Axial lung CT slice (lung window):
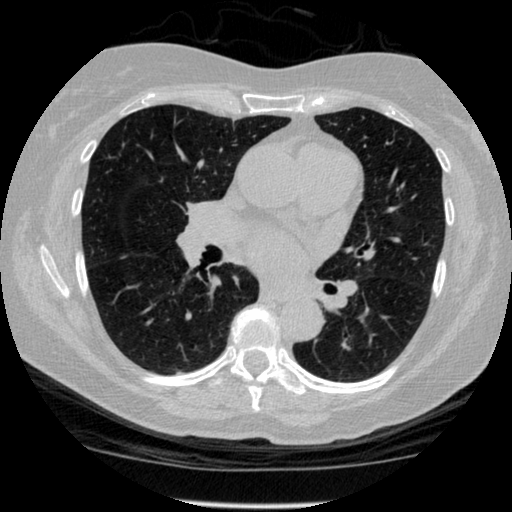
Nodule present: no